Question: I'm trying to use the leatflet package in my Angular project but I can't get it to work.
I installed leatflet with 'npm install leatflet --save' then I'm including the dependencies in the 'angular.json' file:
'''
"styles": [
"node_modules/leaflet/dist/leaflet.css",
],
"scripts": [
"node_modules/leaflet/dist/leaflet.js"
],
'''
My 'app.component.ts' file:
'''
import { Component, OnInit } from '@angular/core';
import * as L from 'leaflet';
@Component({
selector: 'app-root',
templateUrl: './app.component.html',
styleUrls: ['./app.component.css']
})
export class AppComponent implements OnInit{
constructor() {}
ngOnInit() {
const myMap = L.map('map').setView([51.505, -0.09], 13);
}
onAdressSubmit(form) {
console.log(form.value.adress);
}
}
'''
and inside the 'app.component.html' I have a section with an id of map.
All I see is this:

Does someone know where the problem lies and how to fix it?
Help would be much appreciated. :)
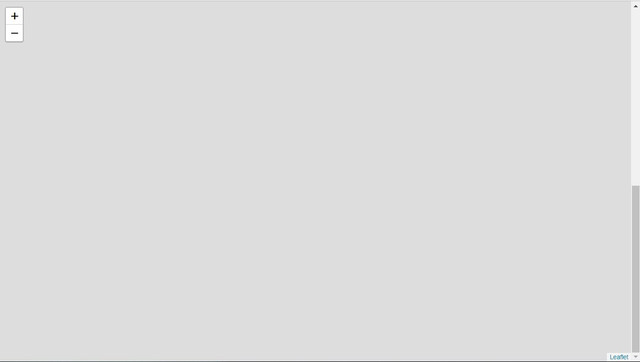
Answer: Install the following to have Leaflet for Angular:
'''
npm install leaflet
npm install @asymmetrik/ngx-leaflet
'''
And 'typings':
'''
npm install --save-dev @types/leaflet
'''
Add the following in your Angular CLI .json:
- -
'''
{
...
"styles": [
"styles.css",
**"./node_modules/leaflet/dist/leaflet.css"**
],
...
}
'''
Import Leaflet Module in app.module.ts:
'''
import { LeafletModule } from '@asymmetrik/ngx-leaflet';
imports: [
LeafletModule.forRoot()
]
'''
And create a map:
'''
<div style="height: 300px;"
leaflet
[leafletOptions]="options">
</div>
'''
And configure your options:
'''
options = {
layers: [
tileLayer('http://{s}.tile.openstreetmap.org/{z}/{x}/{y}.png', { maxZoom: 18, attribution: '...' })
],
zoom: 5,
center: latLng(46.879966, -121.726909)
};
'''
Ref: <URL>
If you do not want to use the above package, then fix your issue with:
'''
ngOnInit() {
const myMap = L.map('map').setView([51.505, -0.09], 13);
L.tileLayer('https://{s}.tile.openstreetmap.org/{z}/{x}/{y}.png', {
attribution: '©️ <a href="https://www.openstreetmap.org/copyright">OpenStreetMap</a> contributors'
}).addTo(myMap);
}
'''